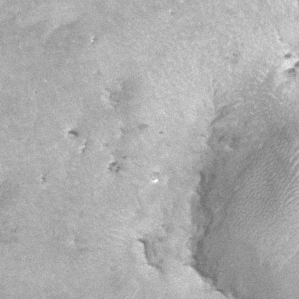
Label: frost